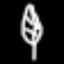
Label: leaf